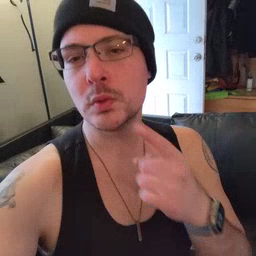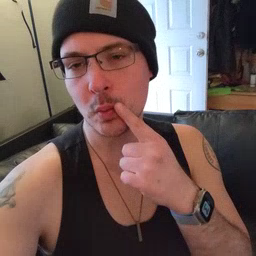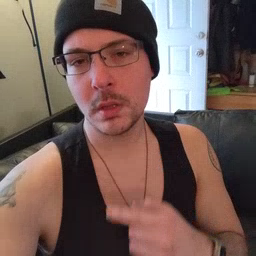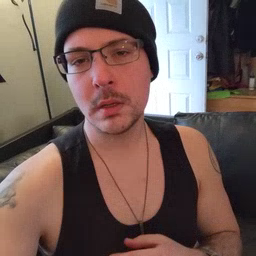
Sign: tooth